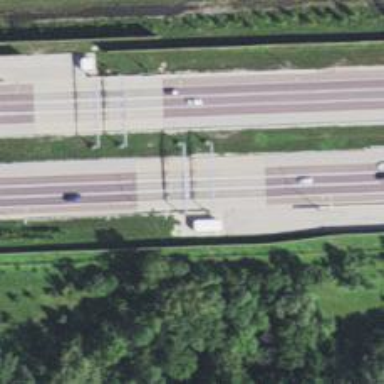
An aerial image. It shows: Toll gantry on the road.